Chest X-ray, PA view. Patient: 44 years old, sex F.
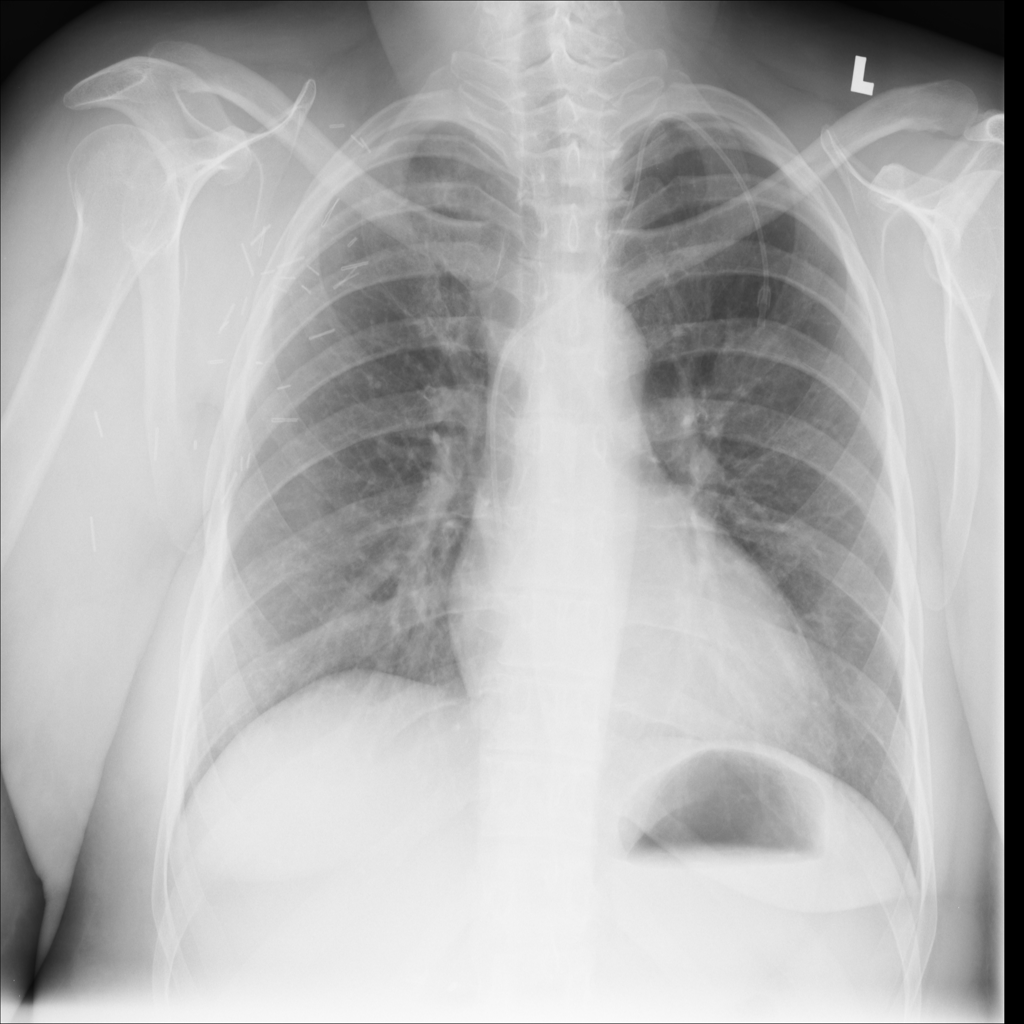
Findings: No Finding